Question: Hello this is my first time using SqlCe and i am having a bit of trouble, i keep getting this error when i try to run my program(execute a function).

I have seen similar questions on stackoverflow when i tried googling it but the answers given(such as trailing commas etc.) did not work for me, i still got the same error.
Actually it has been a while since i coded in c#, i've been doing PHP for a while now so i'm not really certain if i formed my code well.
This the C# code:
'''
public string Add()
{
using (SqlCeConnection con = new SqlCeConnection(db.connection))
{
try
{
con.Open();
SqlCeCommand cmd = new SqlCeCommand();
cmd.CommandText = "INSERT INTO safe(Url, Pword, Desc, DateAdded) VALUES(@Url, @Pword, @Desc, GETDATE())";
cmd.CommandType = CommandType.Text;
cmd.Connection = con;
cmd.Parameters.Add(new SqlCeParameter("@Url", Url));
cmd.Parameters.Add(new SqlCeParameter("@Pword", Password));
cmd.Parameters.Add(new SqlCeParameter("@Desc", Desc));
cmd.ExecuteNonQuery();
}
catch (SqlCeException ex)
{
return ex.Message;
}
catch (Exception ex)
{
return ex.Message;
}
}
return "Data Has Been Stored!";
}
}
'''
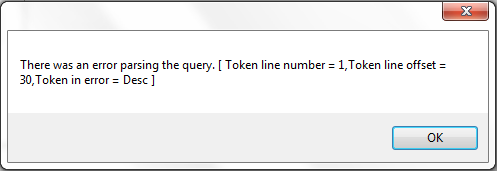
Answer: 'DESC' is a keyword in SQL ('ORDER BY FieldName DESC'). You need to enclose it in '[' and ']'
'''
INSERT INTO safe(Url, Pword, [Desc], DateAdded) VALUES(@Url, @Pword, @Desc, GETDATE())
'''